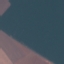
Land use / land cover class: AnnualCrop